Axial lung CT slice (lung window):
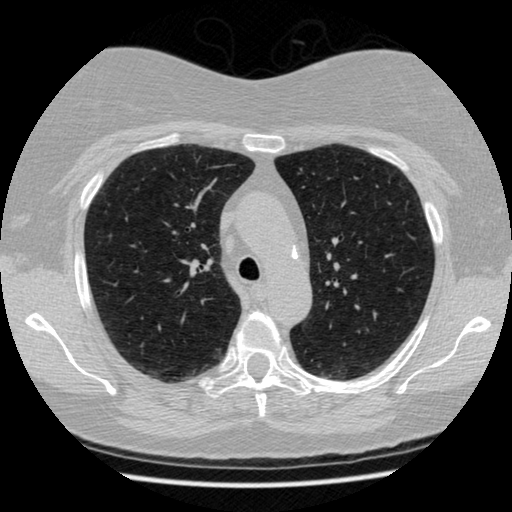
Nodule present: no